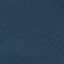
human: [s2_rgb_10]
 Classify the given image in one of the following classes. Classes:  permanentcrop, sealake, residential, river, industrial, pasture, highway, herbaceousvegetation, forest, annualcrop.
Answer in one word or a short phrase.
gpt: Forest